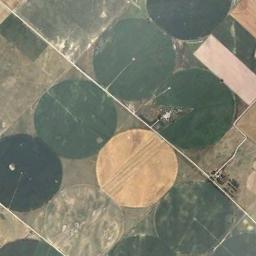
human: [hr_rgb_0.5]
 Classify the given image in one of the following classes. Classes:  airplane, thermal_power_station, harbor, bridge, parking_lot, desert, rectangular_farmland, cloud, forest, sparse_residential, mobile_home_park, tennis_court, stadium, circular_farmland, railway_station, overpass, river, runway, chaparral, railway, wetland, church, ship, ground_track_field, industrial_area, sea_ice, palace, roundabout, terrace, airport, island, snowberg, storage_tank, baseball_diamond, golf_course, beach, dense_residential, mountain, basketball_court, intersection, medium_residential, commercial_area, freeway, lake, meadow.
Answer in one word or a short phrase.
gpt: circular_farmland